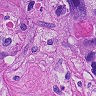
Metastatic tissue present: yes